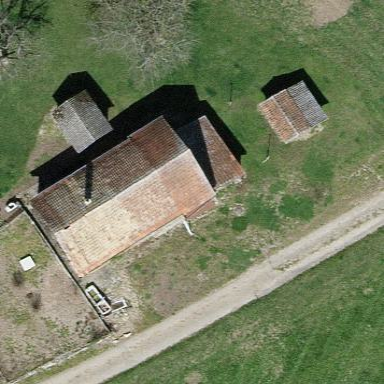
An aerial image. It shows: Farmyard area.